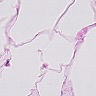
Metastatic tissue present: no